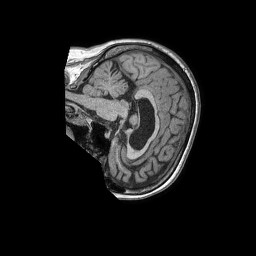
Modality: T1w
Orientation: sagittal
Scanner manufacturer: philips
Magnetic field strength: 1.5 T
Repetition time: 0.007875 s
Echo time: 0.003675 s